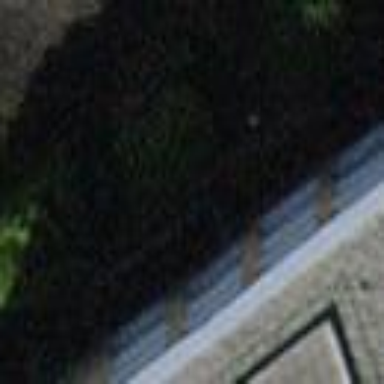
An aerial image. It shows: View of roof of building.